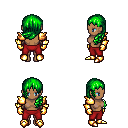
a pixel art fantasy rpg character, female body template, human, dark skin, gold arm armor, red pants, green left-swept hairstyle, gold gloves, gold boots, four views (front, back, left, right), 2x2 character sprite sheet, small pixel art, hard edges, no anti-aliasing